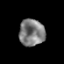
Tissue: prostate
Cell type: T cells
Senescence score: 0.3503
Nuclear area (px): 670
Mean DAPI intensity: 126.33